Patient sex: F
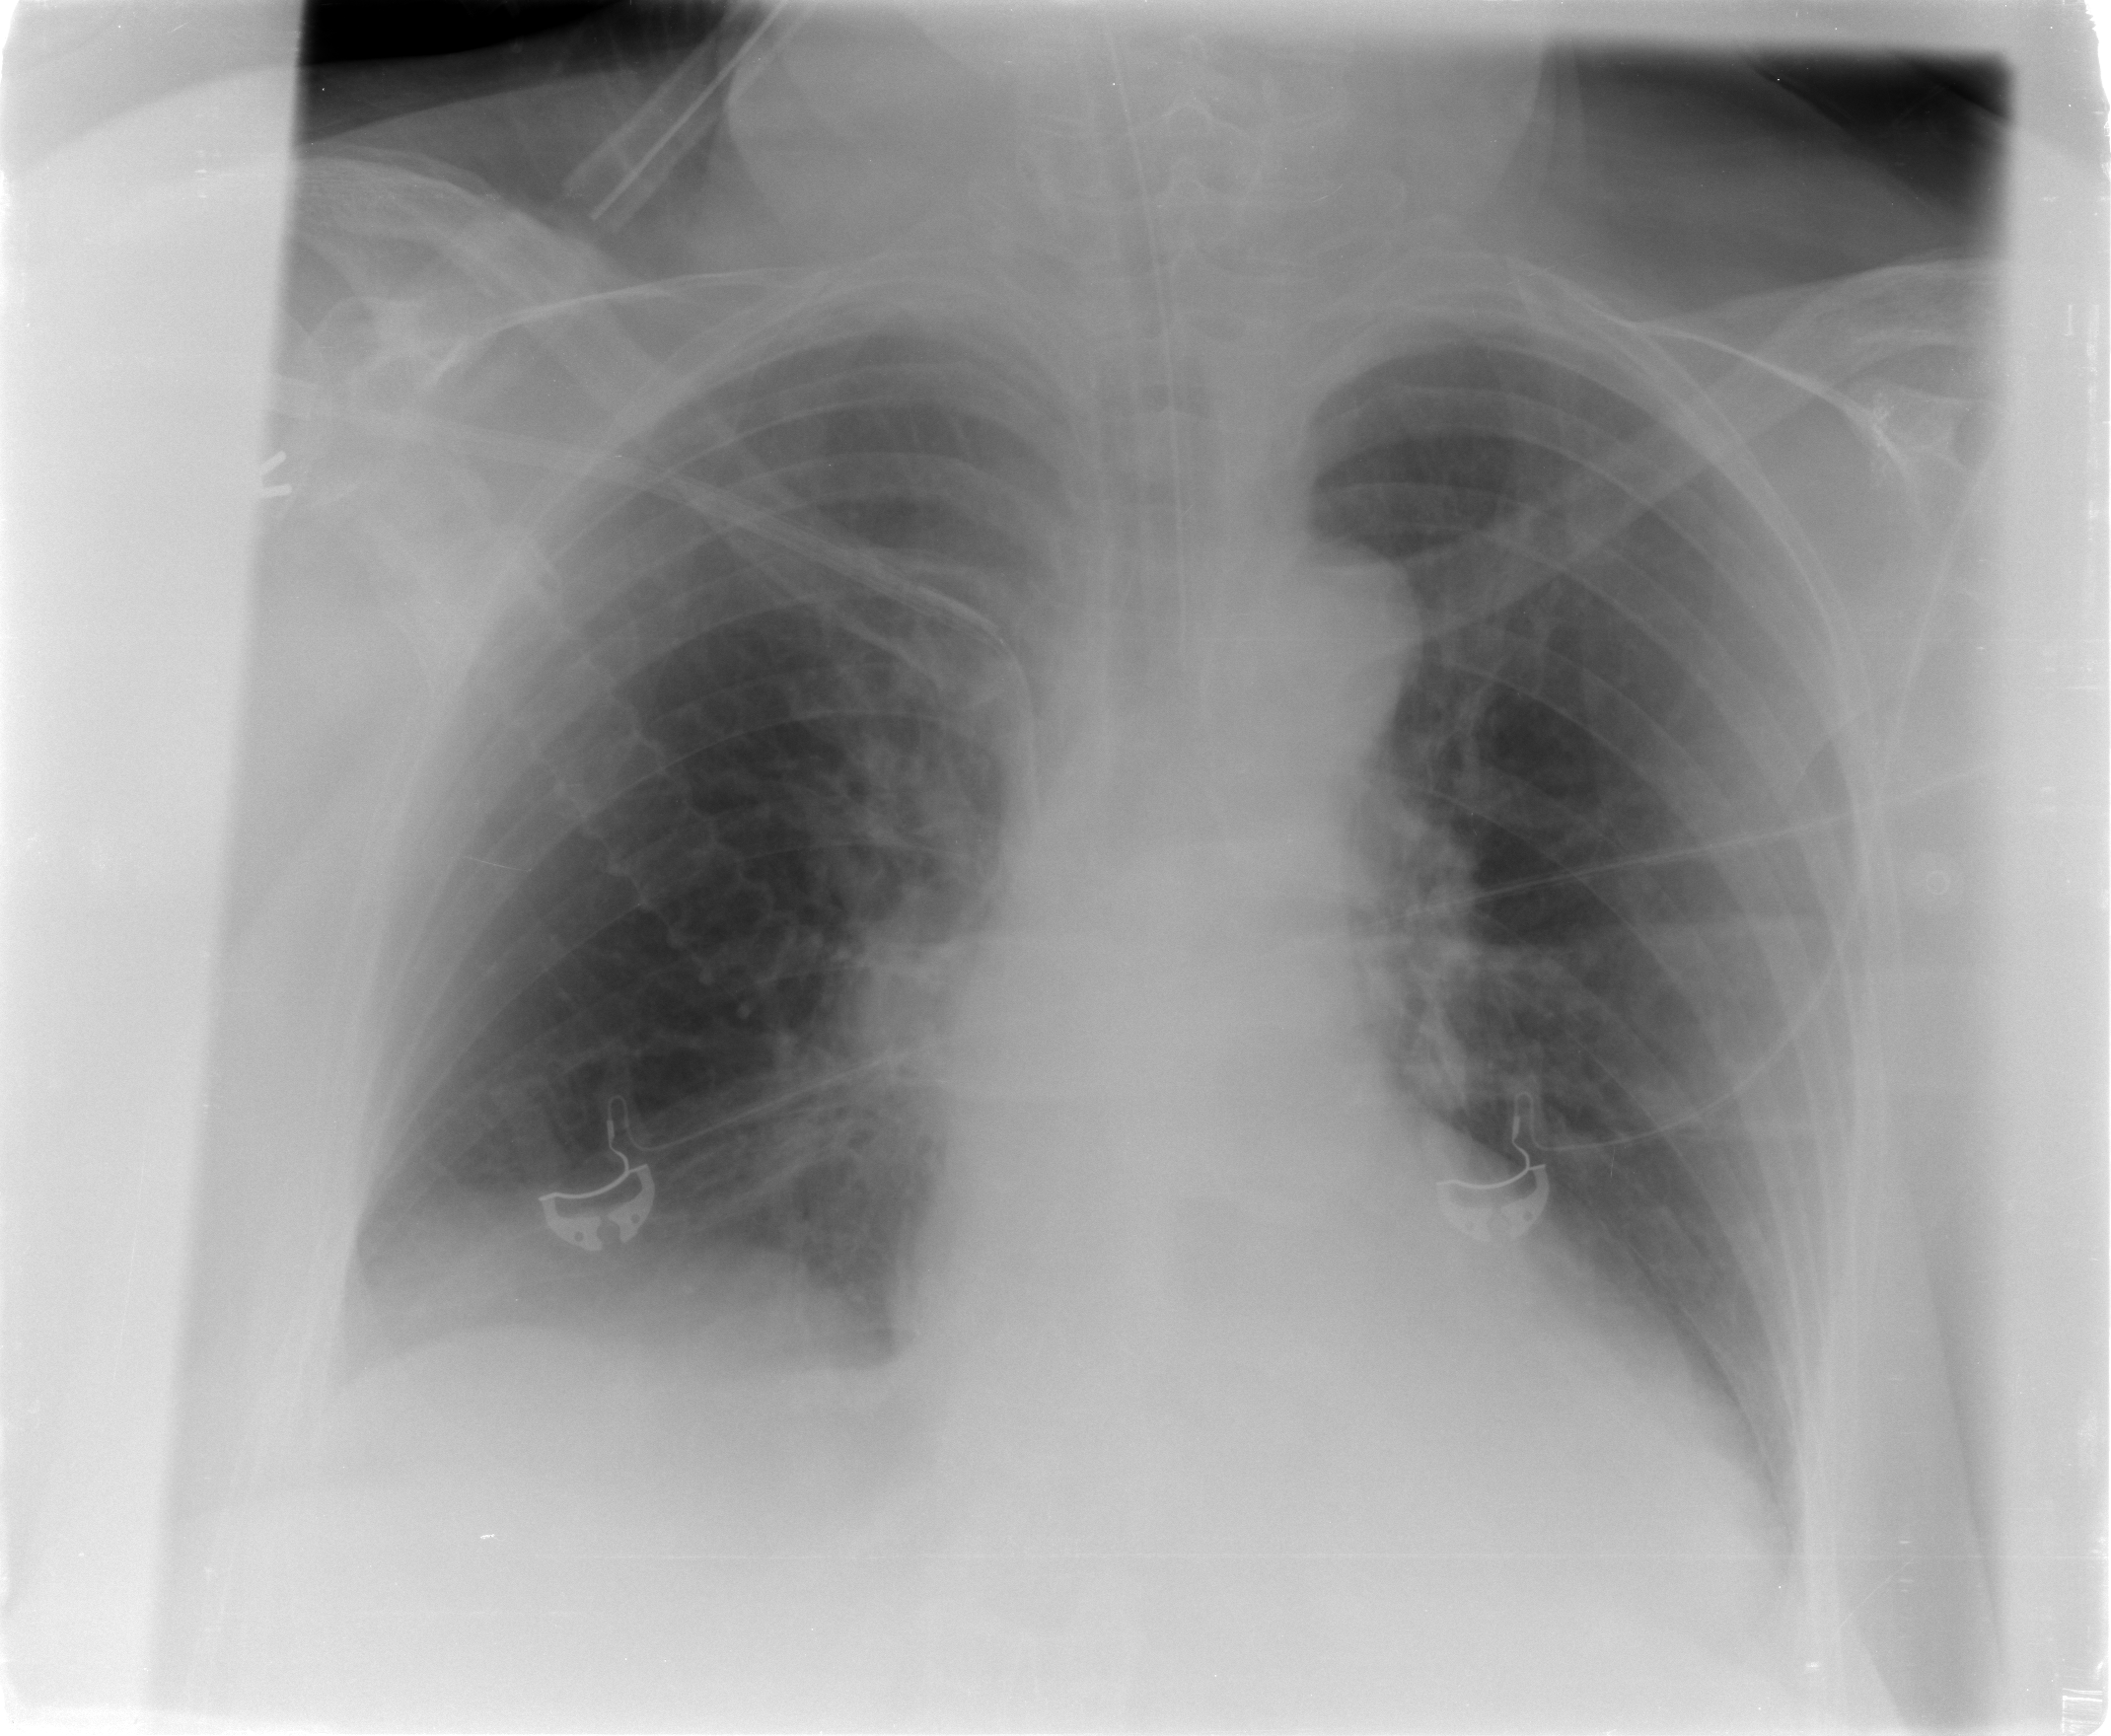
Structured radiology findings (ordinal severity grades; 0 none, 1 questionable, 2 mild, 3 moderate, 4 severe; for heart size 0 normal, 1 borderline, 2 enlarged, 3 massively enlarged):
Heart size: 1
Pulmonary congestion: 0
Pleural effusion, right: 0
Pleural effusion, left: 1
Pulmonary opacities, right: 0
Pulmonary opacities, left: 0
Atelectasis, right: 1
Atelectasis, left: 0